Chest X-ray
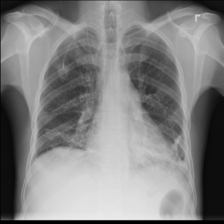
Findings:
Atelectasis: negative
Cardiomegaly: negative
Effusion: negative
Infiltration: negative
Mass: negative
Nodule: negative
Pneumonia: negative
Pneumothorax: negative
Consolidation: negative
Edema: negative
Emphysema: negative
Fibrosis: negative
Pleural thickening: negative
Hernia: negative